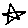
Label: star